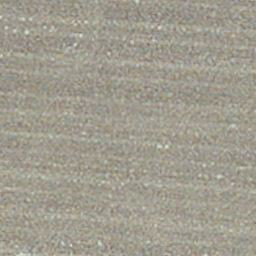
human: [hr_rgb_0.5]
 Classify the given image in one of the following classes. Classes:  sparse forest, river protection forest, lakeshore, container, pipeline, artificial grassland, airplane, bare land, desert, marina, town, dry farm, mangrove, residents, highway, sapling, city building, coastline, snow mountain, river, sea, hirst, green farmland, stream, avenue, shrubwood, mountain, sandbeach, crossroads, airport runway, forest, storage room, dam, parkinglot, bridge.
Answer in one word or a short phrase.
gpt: dry farm